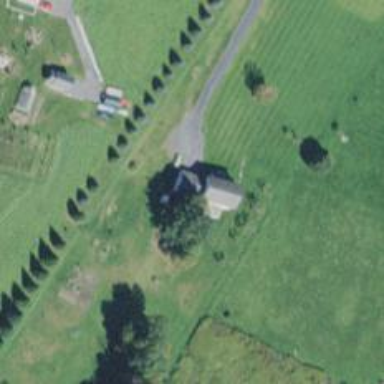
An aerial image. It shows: Simple and straightforward house.